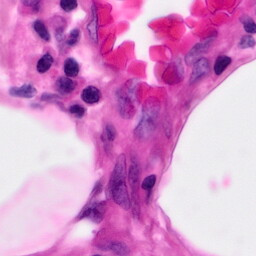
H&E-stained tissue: Pancreatic